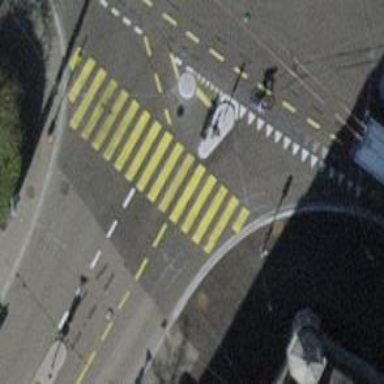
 And trolley wires are also present along the road."